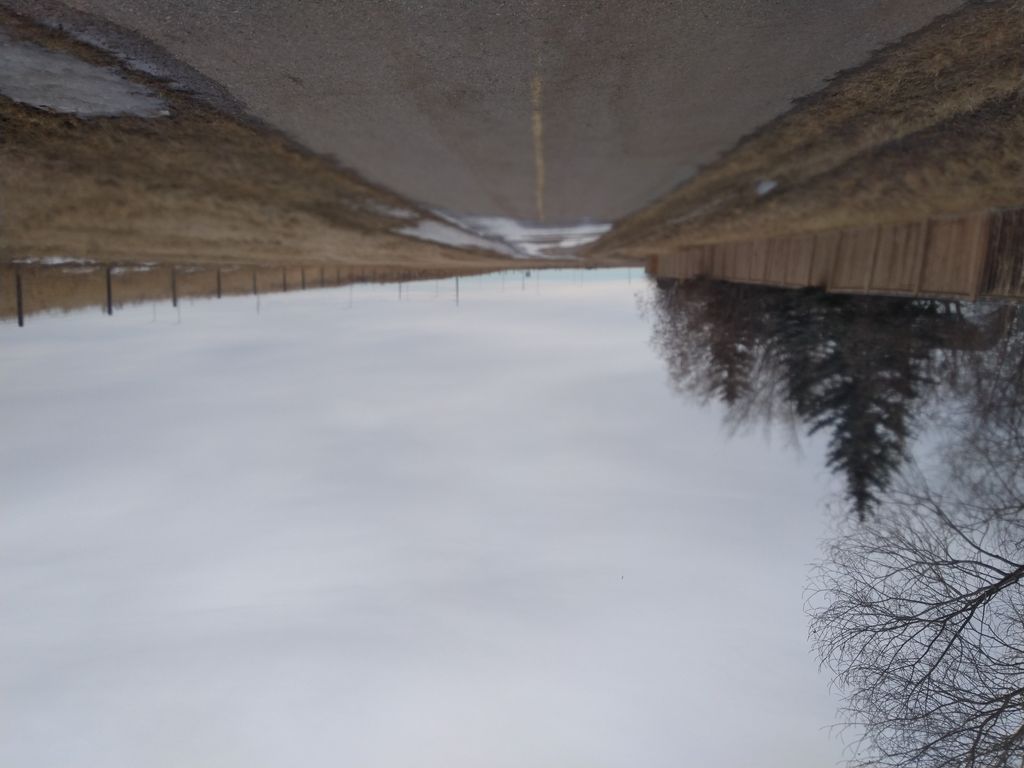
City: calgary